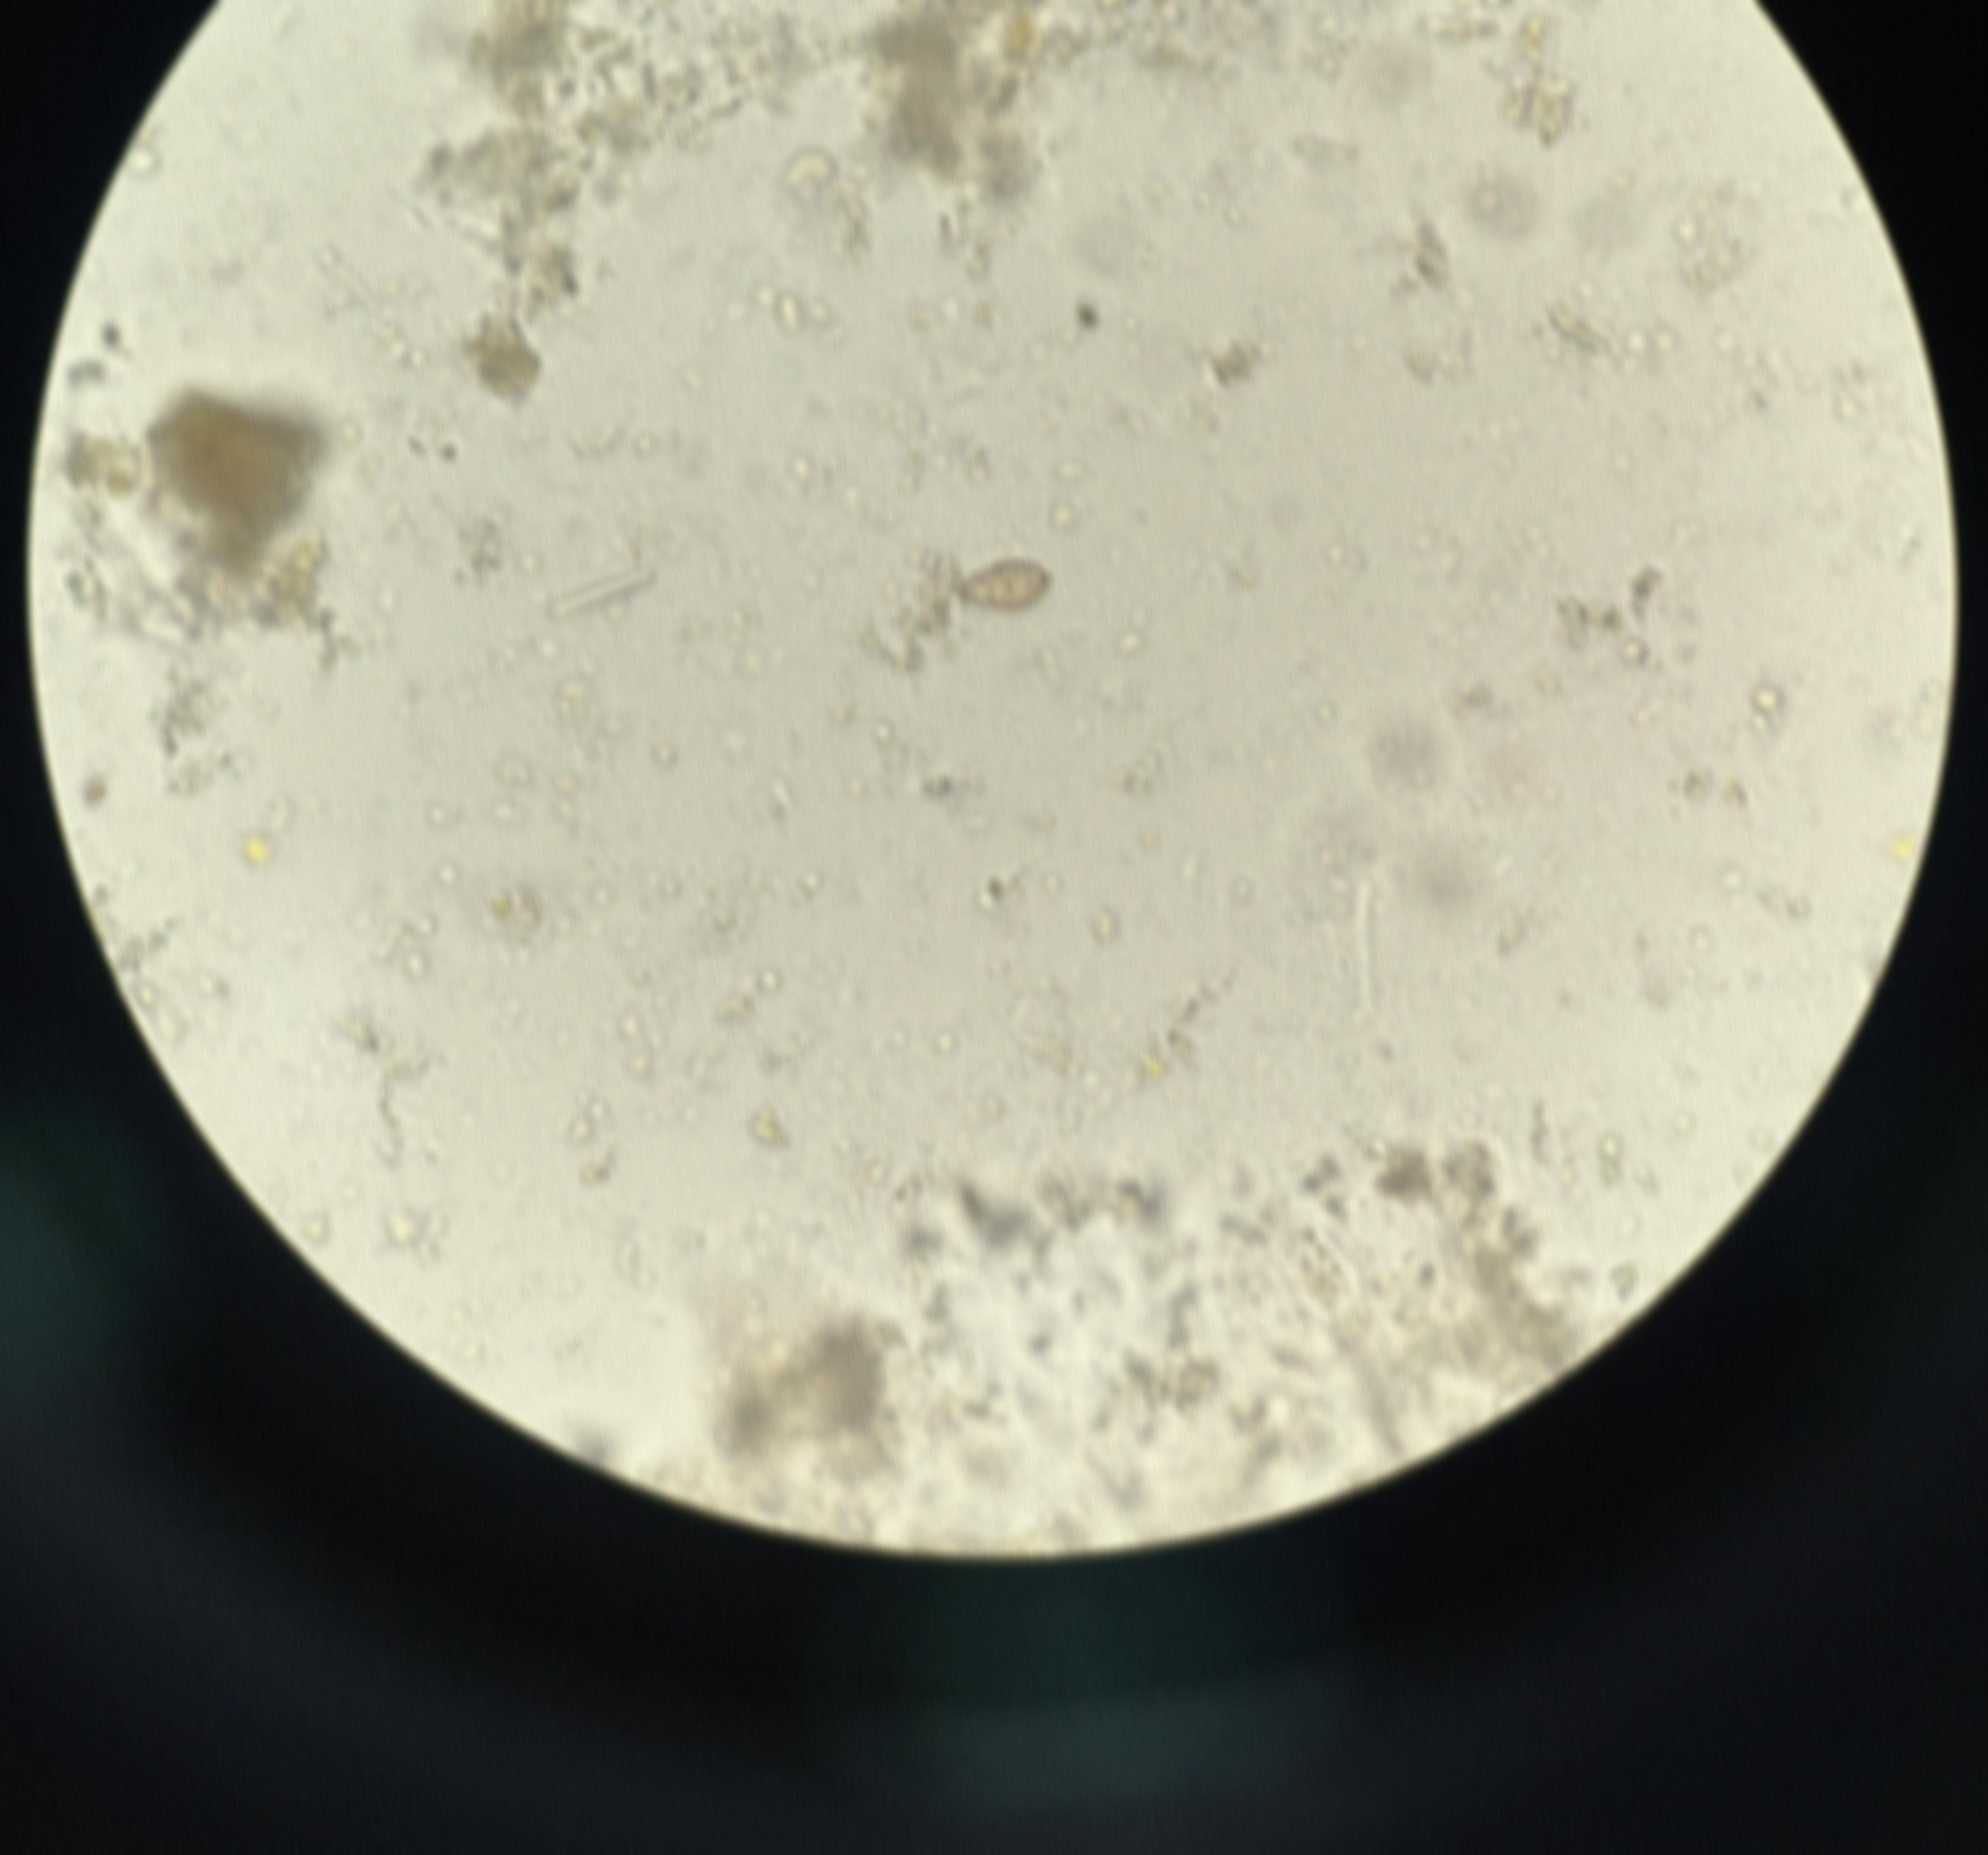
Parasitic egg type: Opisthorchis viverrine